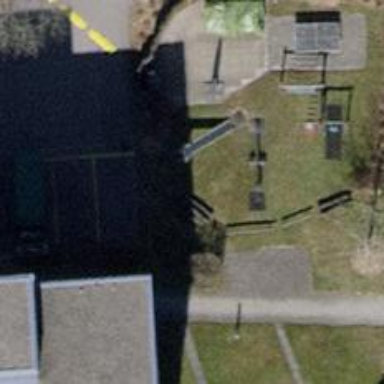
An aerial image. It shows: Playground structure.